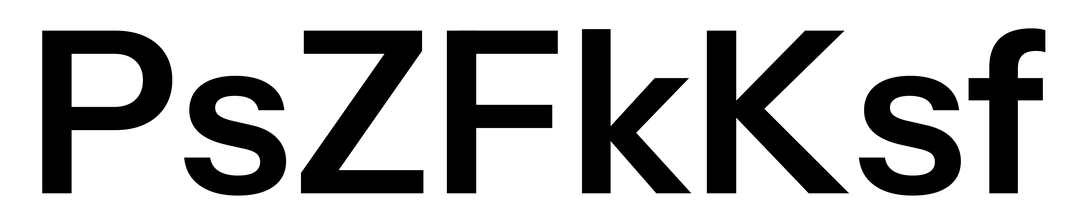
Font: InstrumentSans_SemiBold